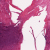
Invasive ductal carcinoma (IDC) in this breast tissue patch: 0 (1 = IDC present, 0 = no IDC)